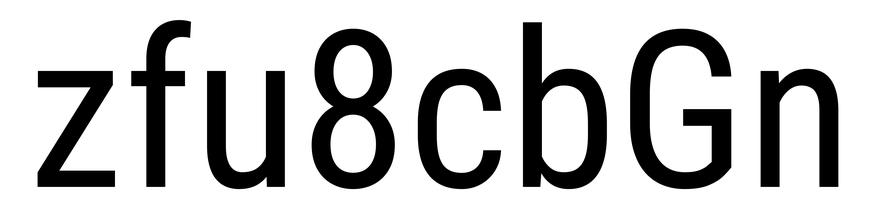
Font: Roboto_Condensed_Regular